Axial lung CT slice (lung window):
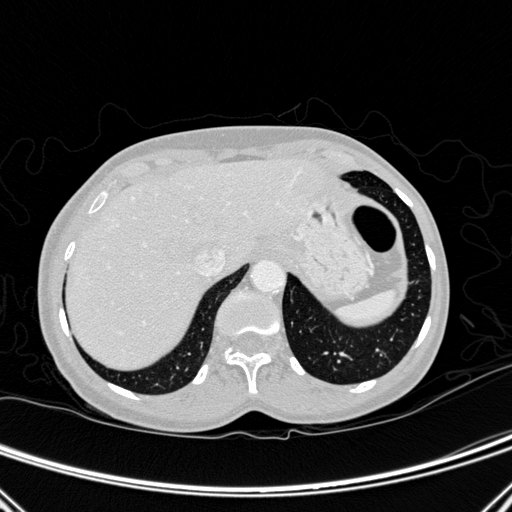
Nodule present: no